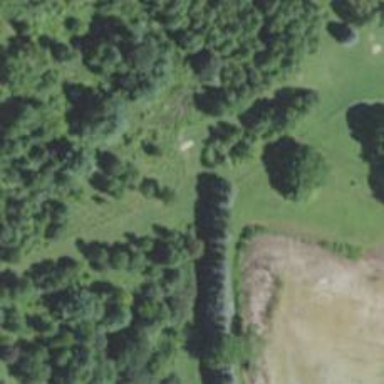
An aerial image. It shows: Disc golf hole.